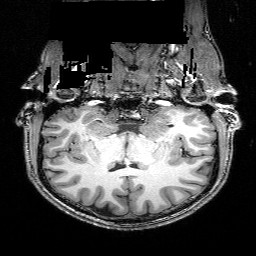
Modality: T1w
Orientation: sagittal
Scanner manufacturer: siemens
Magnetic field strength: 3 T
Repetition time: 0.02 s
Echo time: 0.005 s